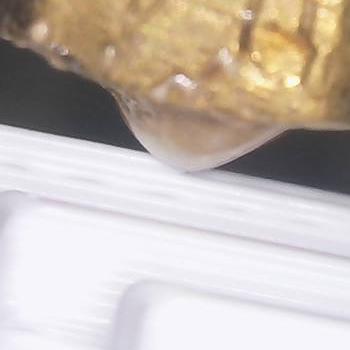
Flow rate: 66%